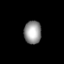
Tissue: lung
Cell type: Epithelial cells
Senescence score: 0.2177
Nuclear area (px): 395
Mean DAPI intensity: 150.147